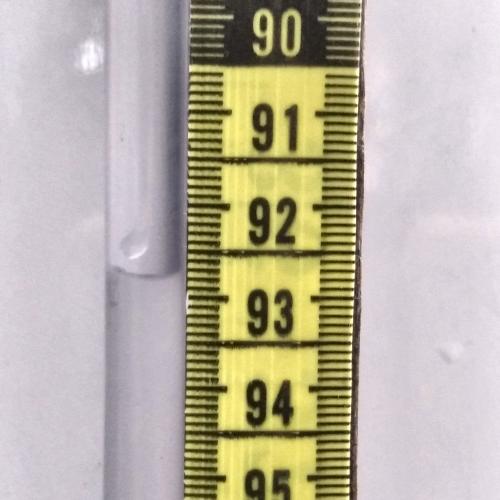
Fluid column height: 92.8 cm